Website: ulta-beauty
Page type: delivery-shipping
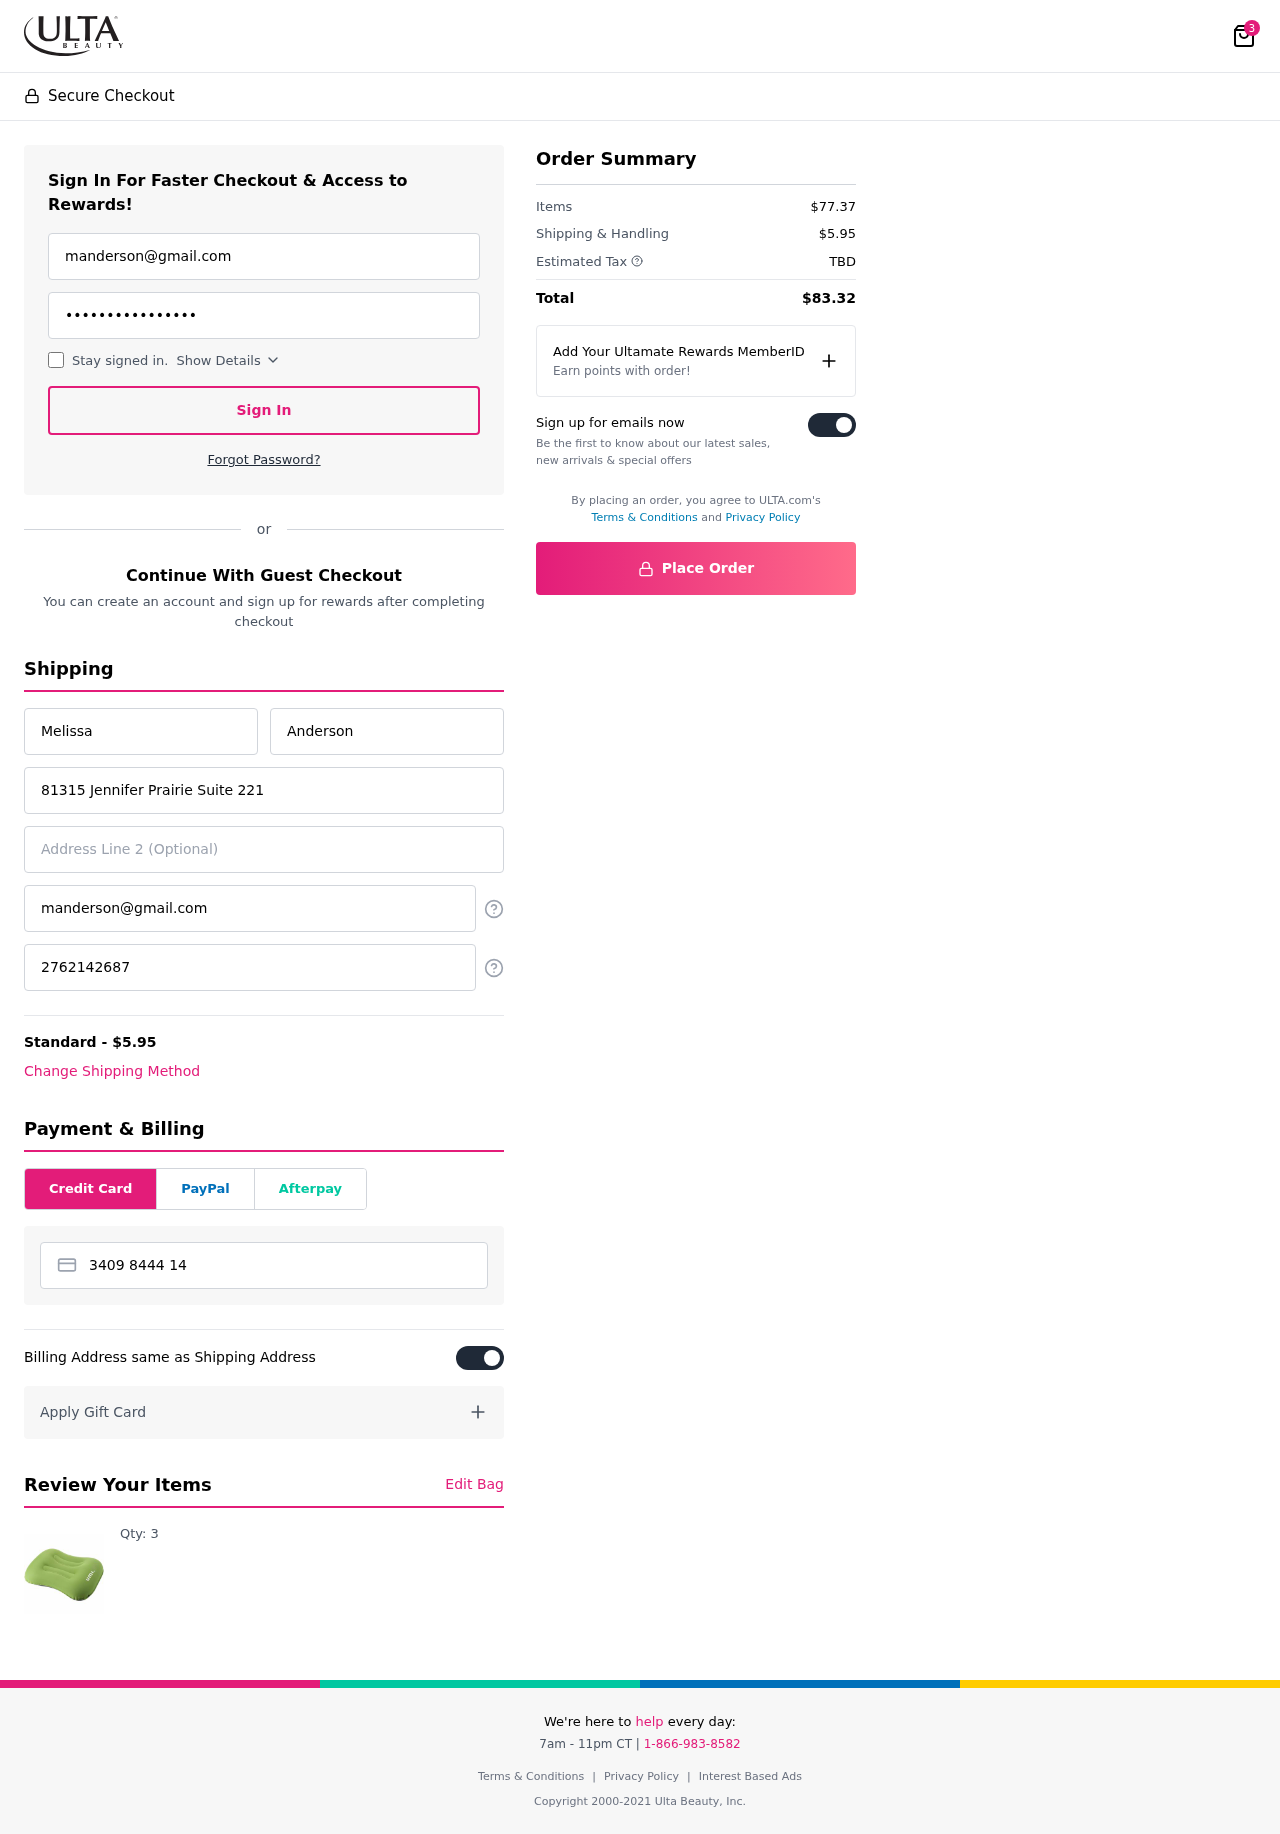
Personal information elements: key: PII_CARD_NUMBER
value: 3409 8444 1400 243
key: PII_EMAIL
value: manderson@gmail.com
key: PII_EMAIL2
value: manderson@gmail.com
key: PII_FIRSTNAME
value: Melissa
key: PII_LASTNAME
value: Anderson
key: PII_PHONE
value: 2762142687
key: PII_STREET
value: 81315 Jennifer Prairie Suite 221
Product elements: key: PRODUCT1_QUANTITY
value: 3
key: PRODUCT1
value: Qty: 3
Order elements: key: ORDER_NUM_ITEMS
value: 3
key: ORDER_SHIPPING_COST
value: $5.95
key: ORDER_SUBTOTAL
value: $77.37
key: ORDER_TAX
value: TBD
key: ORDER_TOTAL
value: $83.32